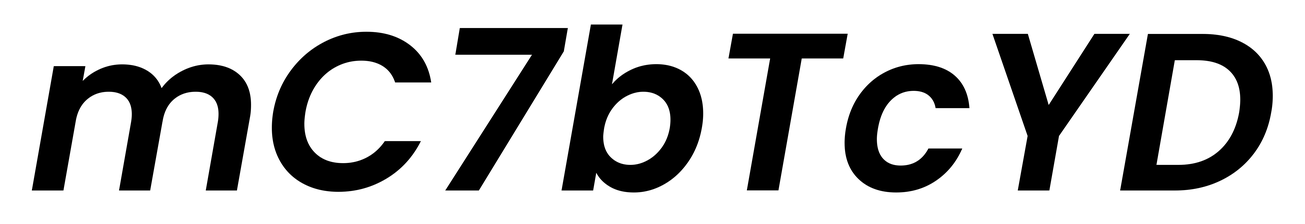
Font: Poppins-SemiBoldItalic